Question: Take a look at the screenshot...

The reason why I'm experimenting with this is because I did a simple Google search for how to check if a parameter is a function, and I found this...
'''
var getClass = {}.toString;
...
function isFunctionA(object) {
return object && getClass.call(object) == '[object Function]';
}
'''
source: <URL>
So what is the difference between what I'm typing out and the example source code? Why is Chrome giving an error when entering just '{}.toString', but works fine when it is inside the parenthesis?
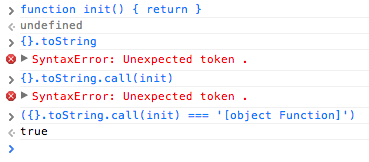
Answer: {} at the beginning of a statement is ambiguous, is it an empty code block or an object? The definition resolves the ambiguity by defining it as a code block, to use {} at the start of a statement as an object make it an expression by enclosing it in parentheses : ({})
See also answer to <URL>